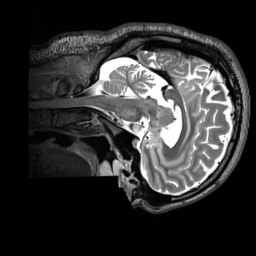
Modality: T2w
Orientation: sagittal
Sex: male
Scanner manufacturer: siemens
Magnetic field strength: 3 T
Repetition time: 3.2 s
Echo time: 0.409 s